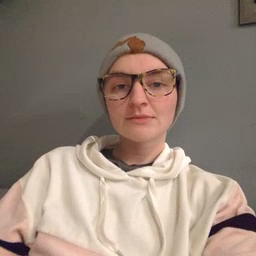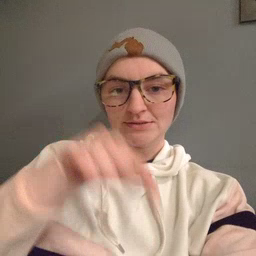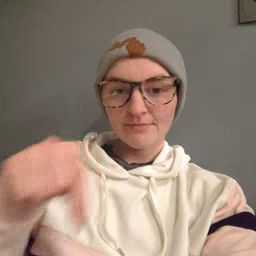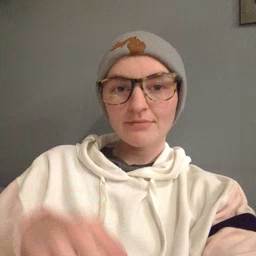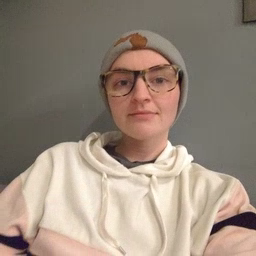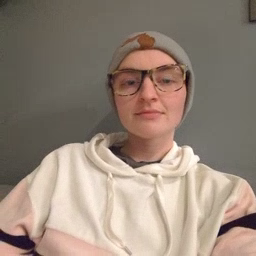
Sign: feet